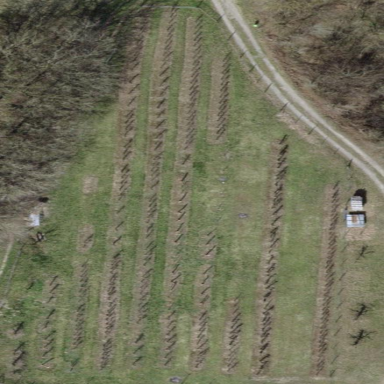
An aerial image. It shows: Vineyard.